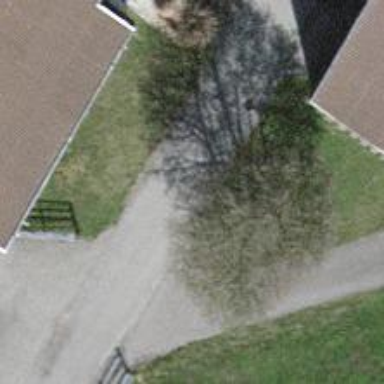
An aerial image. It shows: Urban tree adds touch of nature to the surroundings.